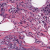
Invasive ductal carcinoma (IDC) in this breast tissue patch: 0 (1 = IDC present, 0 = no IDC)